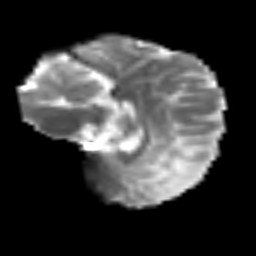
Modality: T2w
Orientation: sagittal
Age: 39
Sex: female
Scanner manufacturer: siemens
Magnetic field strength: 3 T
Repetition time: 3.2 s
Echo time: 0.081 s